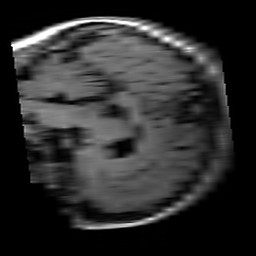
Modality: T1w
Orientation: sagittal
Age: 26
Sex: female
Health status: healthy
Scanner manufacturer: siemens
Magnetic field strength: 3 T
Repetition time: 4.1 s
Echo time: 0.0085 s